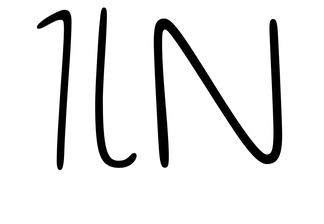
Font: Gluten_Thin